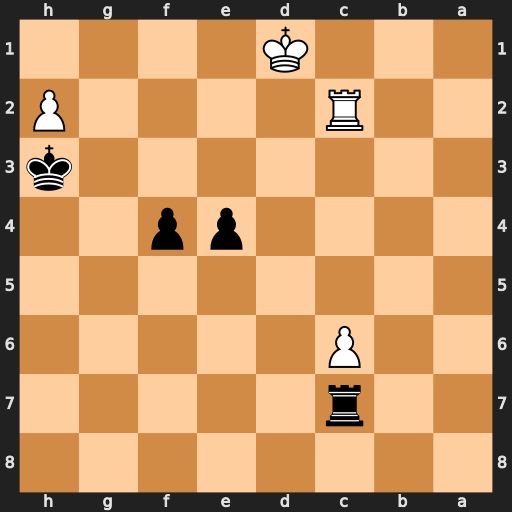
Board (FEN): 8/2r5/2P5/8/4pp2/7k/2R4P/3K4
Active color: b
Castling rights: -
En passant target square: -
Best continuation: f3 Kd2 f2 Ke2 e3